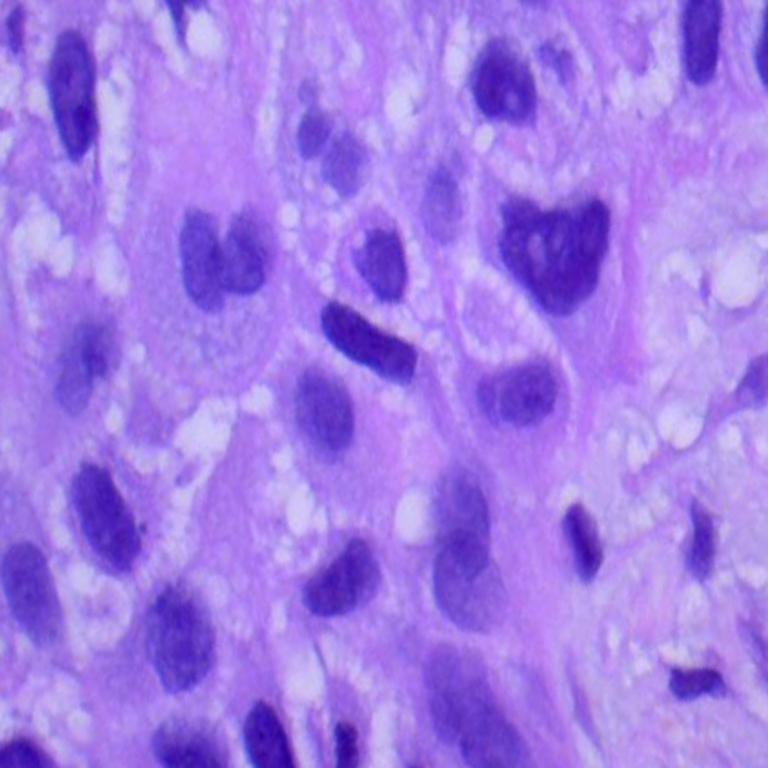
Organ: lung
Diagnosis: squamous carcinomas